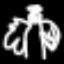
Label: angel